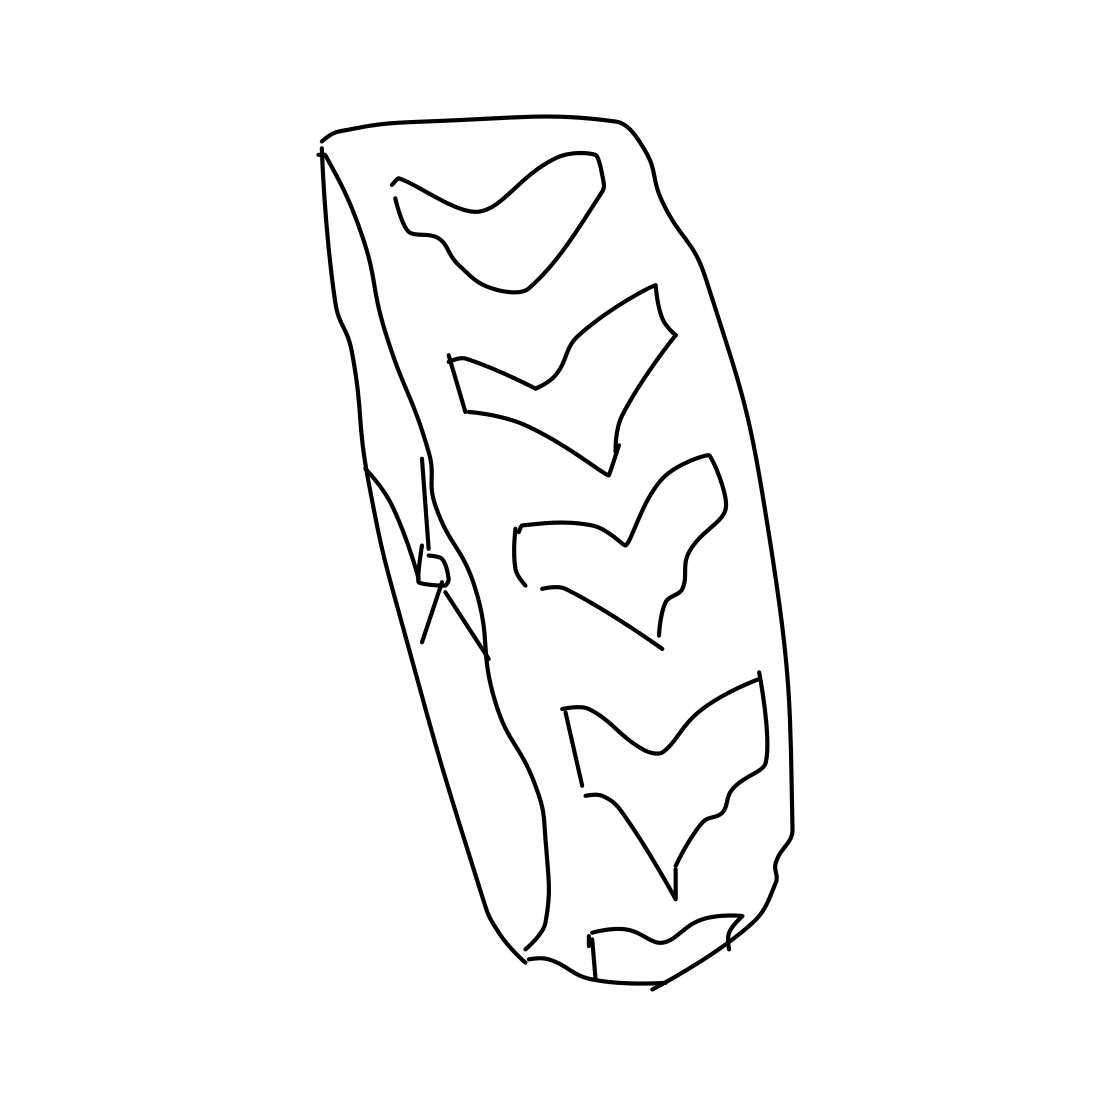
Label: tire